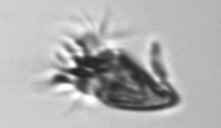
Label: Tontonia_appendiculariformis